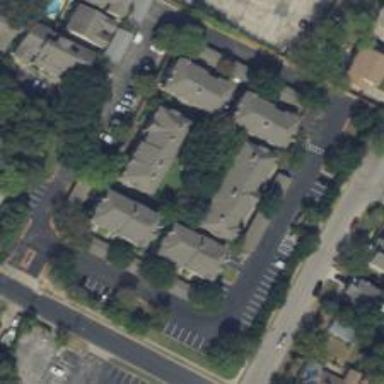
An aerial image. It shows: Condominium within residential area.